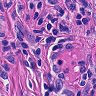
Metastatic tissue present: yes